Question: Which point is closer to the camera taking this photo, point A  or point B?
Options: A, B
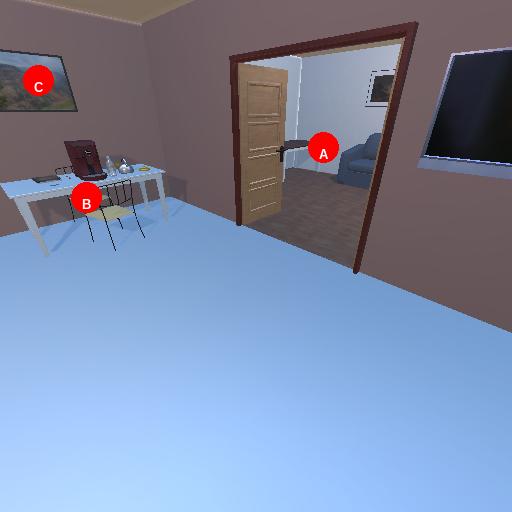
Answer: A